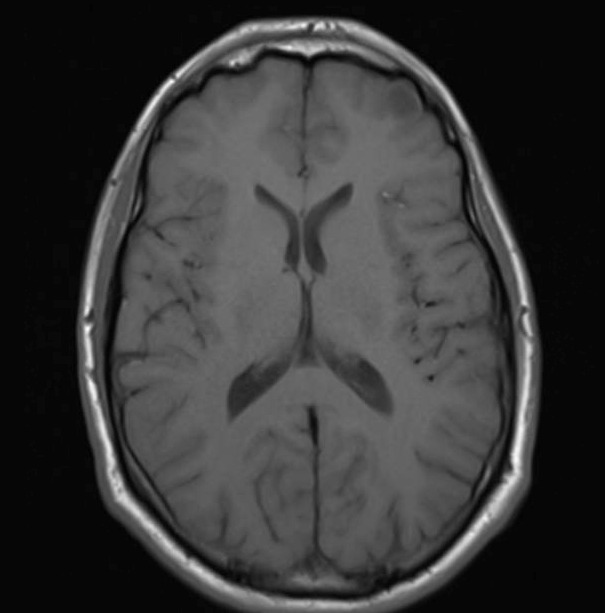
Label: notumor